Question: I'd like to have the 'JButton' 'panel' consume ~30% of the 'frame's horizontal space.
And 'glCanvas' on the right side taking up the rest of the 'frame's space.
How can I achieve this layout?
Currently:

'Main.java'
'''
GLProfile profile = GLProfile.get(GLProfile.GL2);
GLCapabilities capabilities = new GLCapabilities(profile);
GLCanvas glcanvas = new GLCanvas(capabilities);
glcanvas.addGLEventListener(new GameRenderer());
glcanvas.setSize(100, 100);
JFrame frame = new JFrame("Tool");
JPanel panel = new JPanel();
JPanel cpanel=new JPanel();
panel.setLayout(null);
cpanel.setLayout(null);
JButton ButtonBR = new JButton("1");
JButton ButtonE = new JButton("2");
JButton ButtonR = new JButton("3");
JButton ButtonC = new JButton("4");
JButton ButtonT = new JButton("5");
JButton ButtonCR = new JButton("6");
ButtonBR.setBounds(10, 30, 150, 40);
ButtonE.setBounds(10, 80, 150, 40);
ButtonR.setBounds(10, 130, 150, 40);
ButtonC.setBounds(10, 180, 150, 40);
ButtonT.setBounds(10, 230, 150, 40);
ButtonCR.setBounds(10, 450, 150, 40);
cpanel.add(glcanvas);
panel.add(ButtonBR);
panel.add(ButtonE);
panel.add(ButtonR);
panel.add(ButtonC);
panel.add(ButtonT);
panel.add(ButtonCR);
frame.add(cpanel);
frame.add(panel);
frame.setSize(Toolkit.getDefaultToolkit().getScreenSize().width, Toolkit.getDefaultToolkit().getScreenSize().height);
frame.setVisible(true);
Animator animator = new Animator(glcanvas));
animator.start();
'''
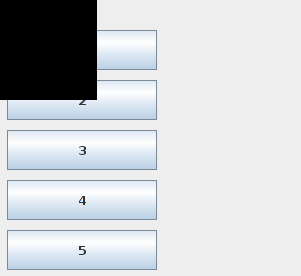
Answer: Consider using a MigLayout as such:
'''
import javax.swing.JFrame;
import javax.swing.JLabel;
import net.miginfocom.swing.MigLayout;
import javax.swing.JTextField;
public class Main extends JFrame {
private static final long serialVersionUID = 1L;
public Main() {
getContentPane().setLayout(new MigLayout("", "[grow 30][grow 70]", "[]"));
JLabel label = new JLabel("30%");
getContentPane().add(label, "cell 0 0");
JTextField textField = new JTextField("70%");
getContentPane().add(textField, "cell 1 0,growx");
pack();
setVisible(true);
}
public static void main(String[] args) {
new Main();
}
}
'''